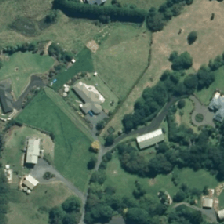
Land cover: broadleaved_indigenous_hardwood